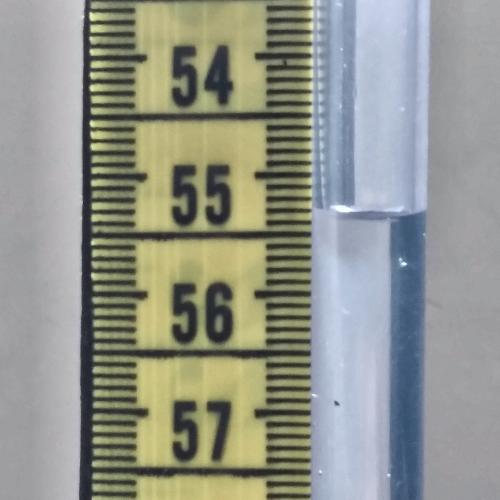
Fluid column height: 55.3 cm